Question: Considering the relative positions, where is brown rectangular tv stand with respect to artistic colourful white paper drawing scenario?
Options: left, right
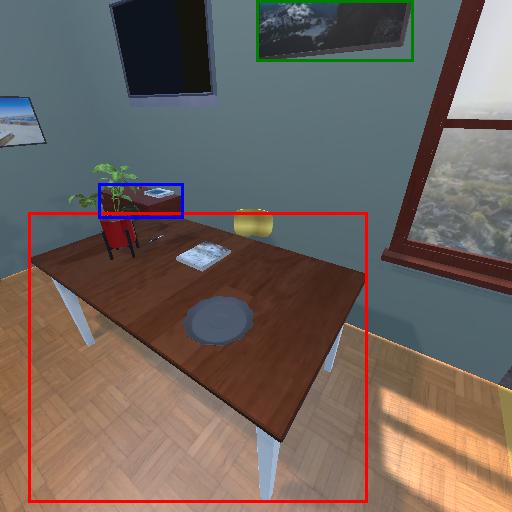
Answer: left